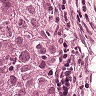
Metastatic tissue present: yes